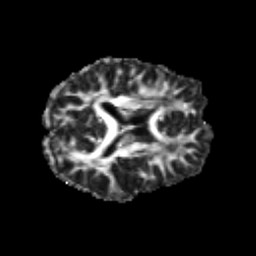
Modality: FA
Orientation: axial
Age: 20
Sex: male
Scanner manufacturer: siemens
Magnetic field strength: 3 T
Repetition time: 3.5 s
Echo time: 0.113 s